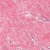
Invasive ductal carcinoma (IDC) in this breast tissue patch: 0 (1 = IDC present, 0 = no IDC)